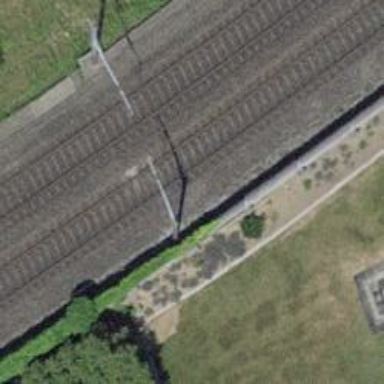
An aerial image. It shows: Single railway track with electrification through contact line.